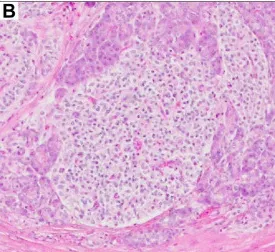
Hematoxylin & eosin staining of pancreas surgical specimen. Staining shows the increased density of Langerhans cells from the body through the tail of the pancreas.
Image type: pathology (h&e)